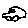
Label: car